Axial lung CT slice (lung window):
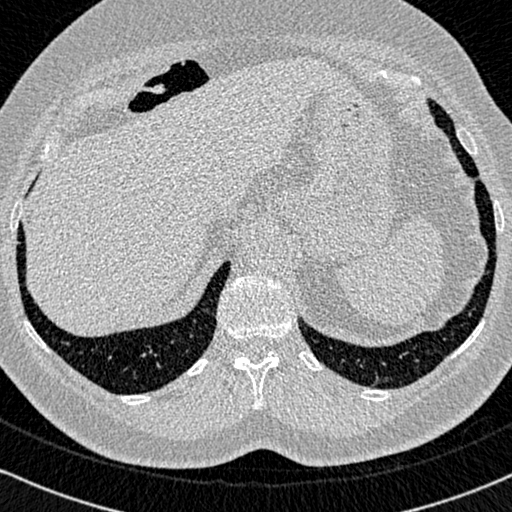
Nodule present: no